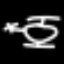
Label: squiggle